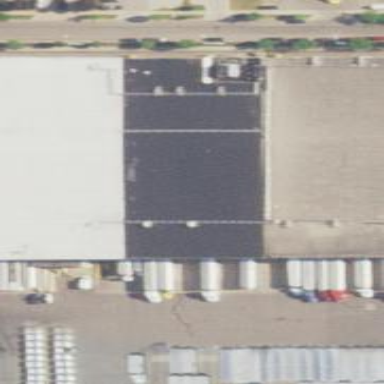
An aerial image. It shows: Commercial building.